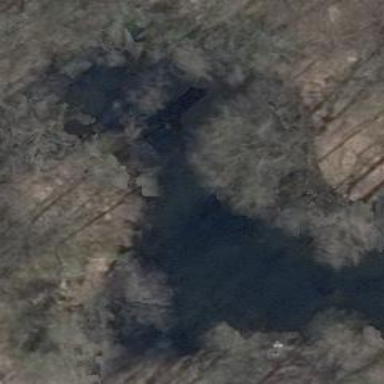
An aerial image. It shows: Pond with natural water.